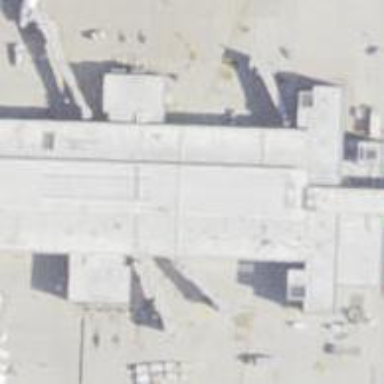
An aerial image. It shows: Information terminal.